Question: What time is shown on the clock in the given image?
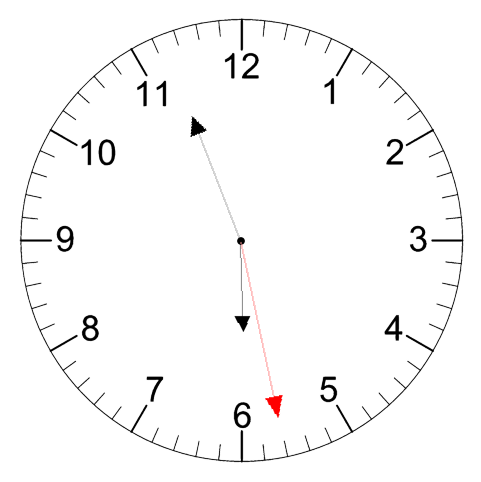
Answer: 05:56:28